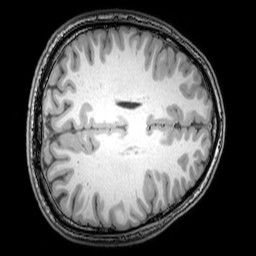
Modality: T1w
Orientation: axial
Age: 25
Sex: male
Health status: healthy
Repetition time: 0.081 s
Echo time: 0.037 s